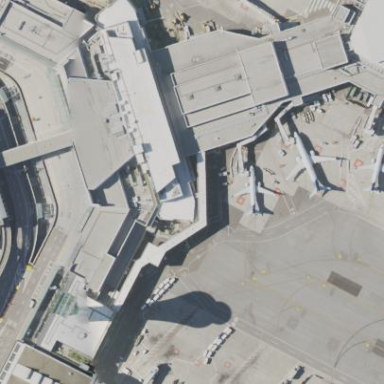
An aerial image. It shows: Airport terminal building.